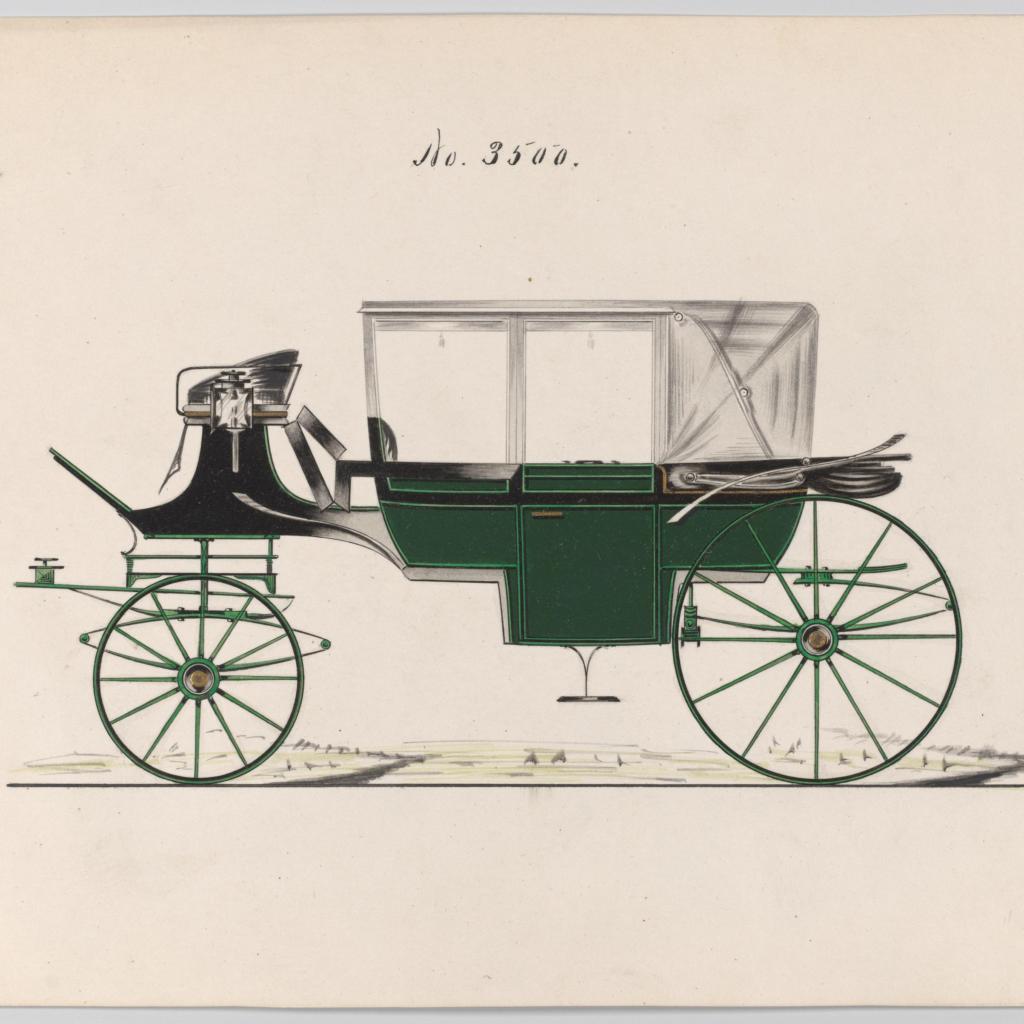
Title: Design for Landau, No. 3500
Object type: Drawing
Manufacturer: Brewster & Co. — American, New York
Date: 1879
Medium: Pen and black ink, watercolor and gaouche with gum arabic and metallic ink
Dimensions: sheet: 6 x 9 1/4 in. (15.2 x 23.5 cm)
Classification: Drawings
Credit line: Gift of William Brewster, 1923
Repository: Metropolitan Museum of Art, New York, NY